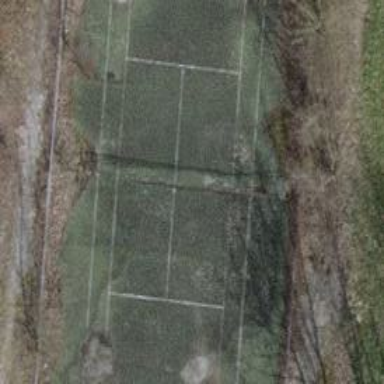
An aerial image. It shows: Tennis court on pitch.